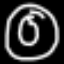
Label: donut